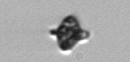
Label: Euglena